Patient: sex M, age 61
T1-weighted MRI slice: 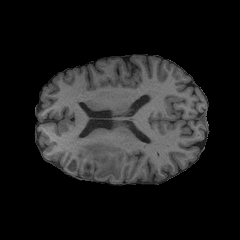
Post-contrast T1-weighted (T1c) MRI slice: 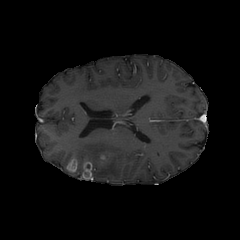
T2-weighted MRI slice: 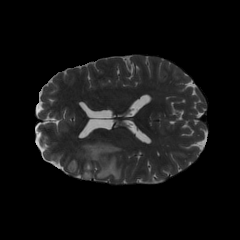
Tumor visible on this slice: yes
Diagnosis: Glioblastoma, IDH-wildtype
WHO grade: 4